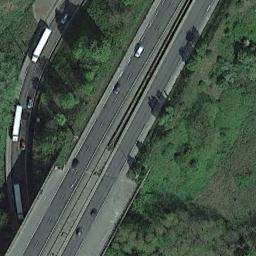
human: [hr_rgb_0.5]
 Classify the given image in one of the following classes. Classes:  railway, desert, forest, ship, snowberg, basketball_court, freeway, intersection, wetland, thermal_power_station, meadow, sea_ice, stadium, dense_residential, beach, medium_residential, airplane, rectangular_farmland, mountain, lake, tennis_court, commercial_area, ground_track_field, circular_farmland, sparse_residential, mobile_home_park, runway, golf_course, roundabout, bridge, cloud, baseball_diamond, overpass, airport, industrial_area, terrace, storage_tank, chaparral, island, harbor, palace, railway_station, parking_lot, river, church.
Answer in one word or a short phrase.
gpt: freeway